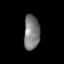
Tissue: skin
Cell type: Epithelial cells
Senescence score: 0.8634
Nuclear area (px): 535
Mean DAPI intensity: 124.316